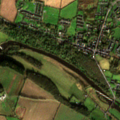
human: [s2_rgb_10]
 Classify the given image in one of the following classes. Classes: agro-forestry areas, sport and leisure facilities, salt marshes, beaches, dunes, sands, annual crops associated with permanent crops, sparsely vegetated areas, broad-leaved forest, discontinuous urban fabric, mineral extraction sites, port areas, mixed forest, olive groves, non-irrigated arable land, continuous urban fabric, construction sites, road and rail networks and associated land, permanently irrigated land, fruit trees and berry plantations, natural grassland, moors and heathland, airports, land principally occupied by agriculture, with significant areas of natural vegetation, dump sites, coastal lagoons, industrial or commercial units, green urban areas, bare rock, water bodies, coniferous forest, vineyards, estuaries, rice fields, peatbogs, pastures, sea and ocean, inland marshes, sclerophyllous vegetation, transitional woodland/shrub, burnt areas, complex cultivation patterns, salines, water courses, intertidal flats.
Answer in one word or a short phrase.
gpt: discontinuous urban fabric, non-irrigated arable land, pastures, broad-leaved forest